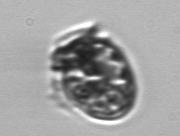
Label: Dinophysis_acuminata